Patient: sex M, age 66
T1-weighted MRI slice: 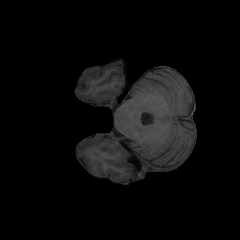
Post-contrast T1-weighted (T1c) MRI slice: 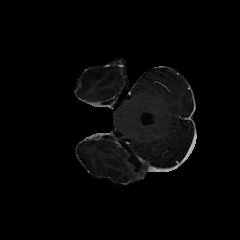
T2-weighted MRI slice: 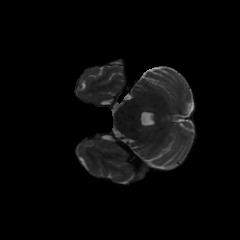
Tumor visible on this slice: no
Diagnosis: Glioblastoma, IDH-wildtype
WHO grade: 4